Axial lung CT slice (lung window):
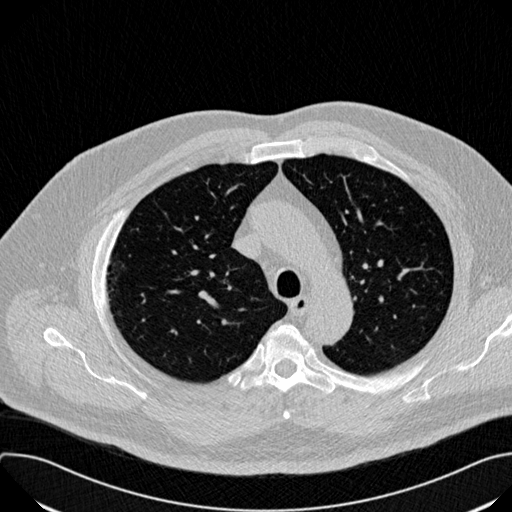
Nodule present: no